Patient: sex M, age 64
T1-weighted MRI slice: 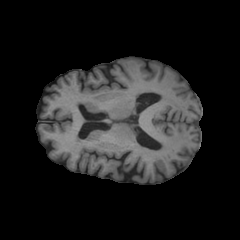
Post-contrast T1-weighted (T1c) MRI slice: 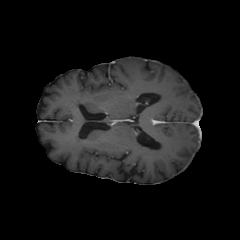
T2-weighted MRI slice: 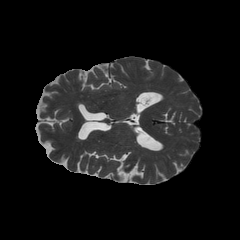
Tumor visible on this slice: no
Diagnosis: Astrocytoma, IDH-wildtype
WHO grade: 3